The plot is a Hilbert-envelope spectrum of a rotating bearing's acceleration signal, annotated with the bearing's characteristic defect frequencies. Classify the bearing condition as one of: normal, inner_race, outer_race, ball.
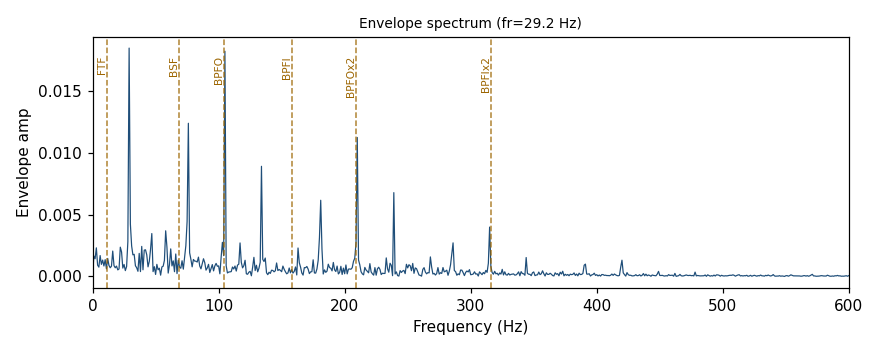
Answer: outer_race